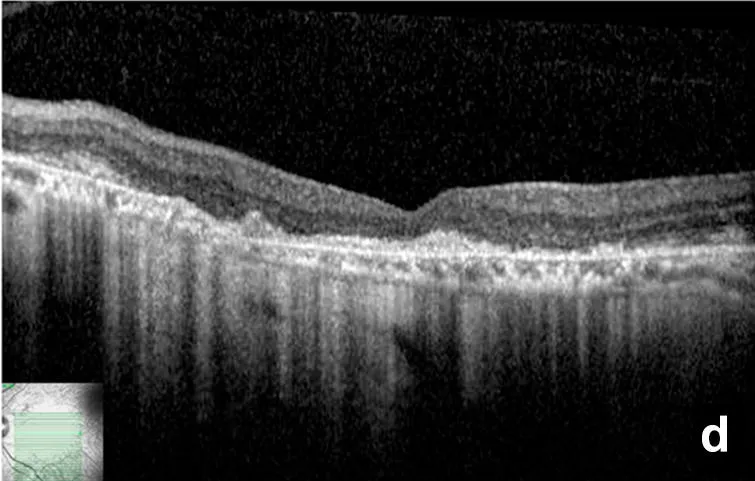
Optical coherence tomography. Of the patient II-1 in the "atrophic" stage. Right and left fovea are slightly yellowish due to retinal pigment epithelium atrophy and residual dispersed subretinal fibrotic material. Optical coherence tomography reveals diffuse loss of photoreceptor in both eyes, but with right eye foveolar sparing.
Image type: ophthalmic_imaging (oct)